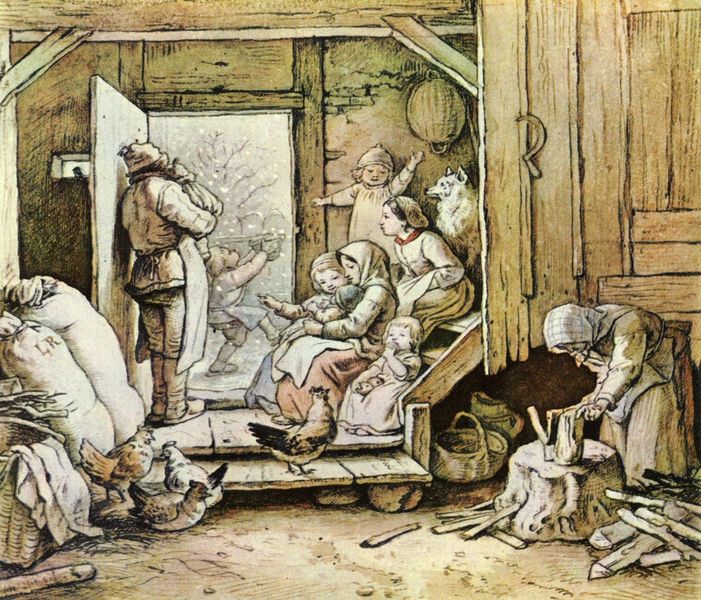
Titel: Der erste Schnee
Künstler: Adrian Ludwig Richter
Standort: Berlin
Institution: Alte Nationalgalerie
Schlagwörter: baum, mann, weiß, aquarell, frauen, mädchen, ocker, frau, hell, hintergrund, holz, hut, hüte, kopfbedeckungen, licht, stroh, tür, zeichnung, zimmer, haus, hund, schnee, beige, mütze, mützen, alte, arm, arme, innenraum, kalt, mühle, hütte, boden, familie, kind, mutter, vater, tanzen, rosa, bauern, genre, kinder, landleben, müller, sack, kopfbedeckung, schürze, magd, liebe, papier, körbe, säcke, grafik, spalten, türe, winter, baby, idylle, treppe, weib, spielen, kopftuch, korb, balken, stube, stufe, stufen, bretter, freude, bauer, tor, spiel, katze, eingang, laviert, hacken, schwein, scheune, sichel, stich, koloriert, scheite, axt, stall, brennholz, feuerholz, holzscheite, schneefall, mehl, hahn, huhn, alte frau, bauernfamilie, beil, oma, stumpf, holzhaus, baumstumpf, hölzer, sense, großmutter, dachbalken, gebälk, gockel, henne, hennen, hühner, weihnachten, mehr, schneeflocken, pflock, geborgenheit, hackklotz, holzscheit, hung, hanh, papa, klotz, schnein, holzhacken, hüner, holz spalten, holzscheid, landesleben, f, lr, mehlsack